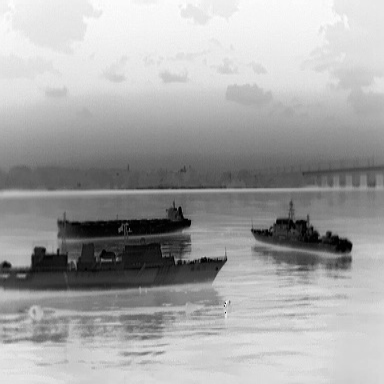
There are three objects shown in the infrared image, including a liner, and two warships.